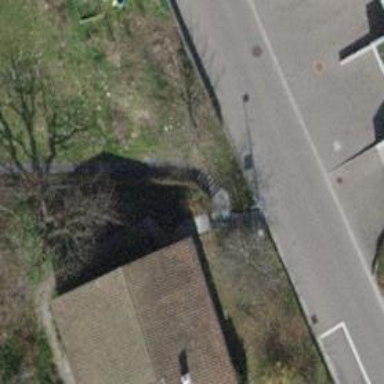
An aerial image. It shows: Road with steps.